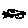
Label: car